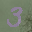
Label: 3